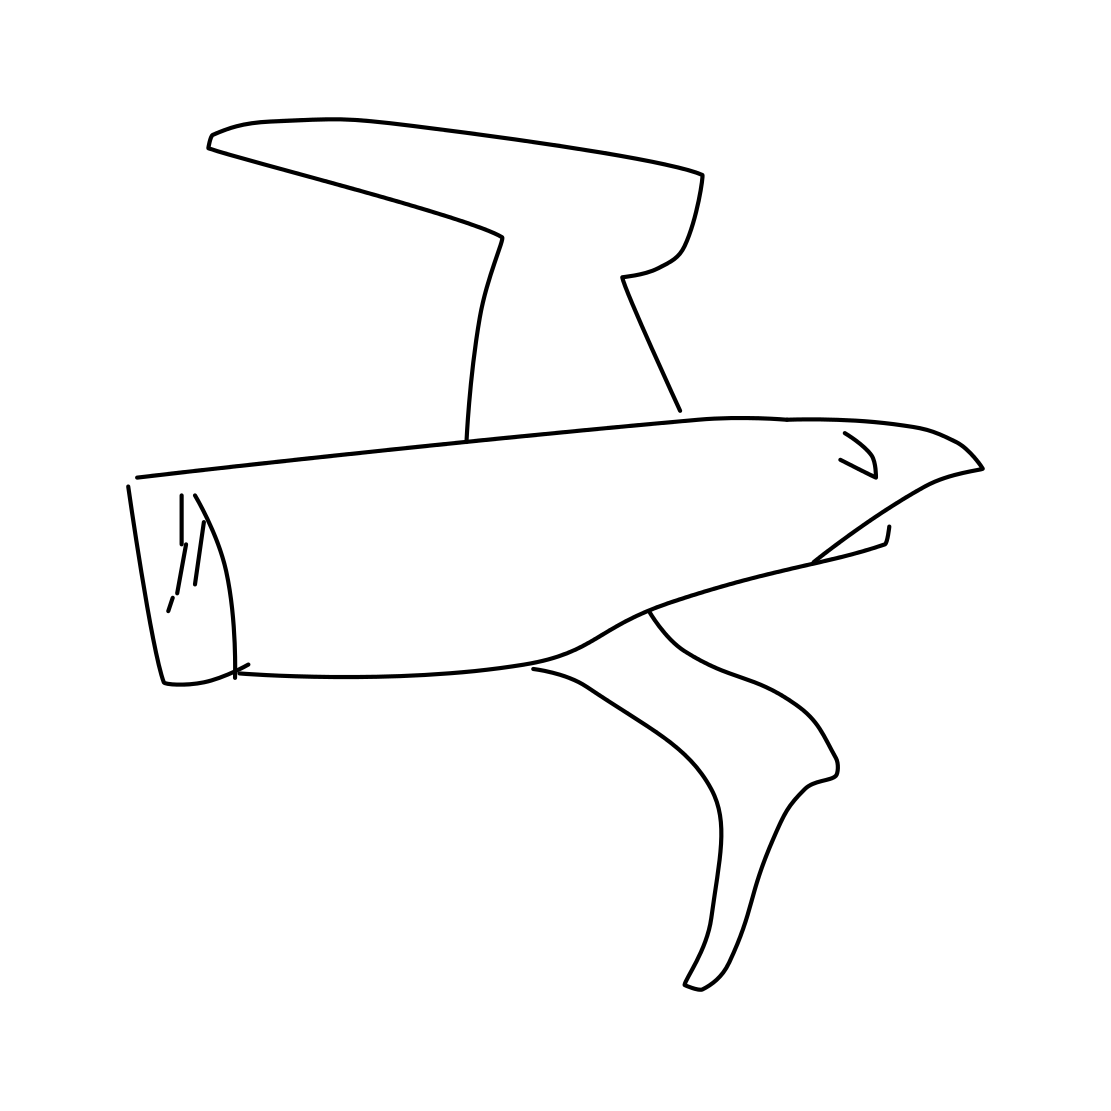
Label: seagull